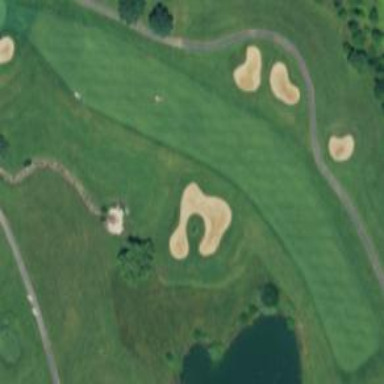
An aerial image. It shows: Grassy area serving as fairway for golf.